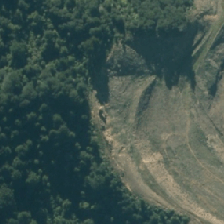
Land cover: manuka_kanuka